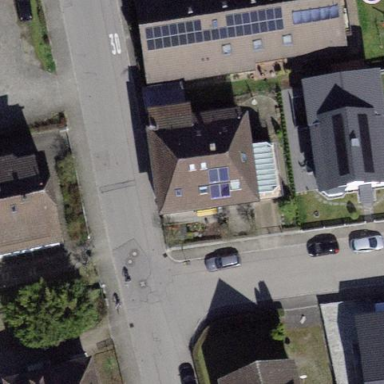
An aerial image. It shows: Apartment building with hipped roof.